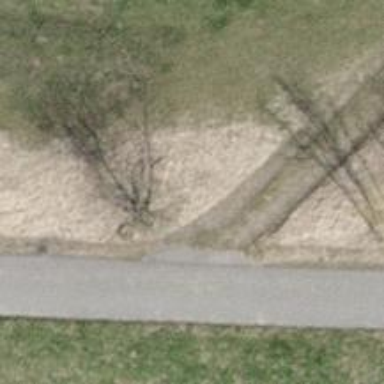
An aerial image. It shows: Track with grass surface. The track type is grade3.